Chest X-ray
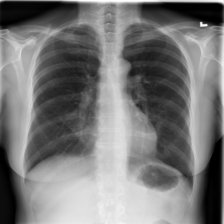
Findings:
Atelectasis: negative
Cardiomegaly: negative
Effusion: negative
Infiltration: negative
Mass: negative
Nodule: positive
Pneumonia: negative
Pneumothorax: negative
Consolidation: negative
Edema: negative
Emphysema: negative
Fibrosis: negative
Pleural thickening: negative
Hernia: negative